Question: I tried this code -
'''
UPDATE Table
SET Name = RTRIM(LTRIM(Name))
'''
Data type of Name is 'varchar(25)'
None of the leading and trailing spaces get removed. When I copy-paste one such 'Name',
i get this -
'''
"big dash" "space symbol" ABC001
'''
Why is this happening and how do trim the spaces ?
The question has already been answered. I found one more table with this problem. I get
"- value" when i copy a column of a row. When I press the enter key at end of this copy-pasted value, i see more dashes. See image below -

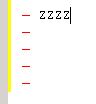
Answer: I suspect, some non readable(Non-ascii characters) inside the name column, that might not get removed as part of 'TRIM' calls.
'''
select convert(varbinary, Name) from table
'''
Reading the 'HEX' output from above query should reveal the same.
Kindly read <URL> to find how to write functions to remove such characters.